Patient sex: F
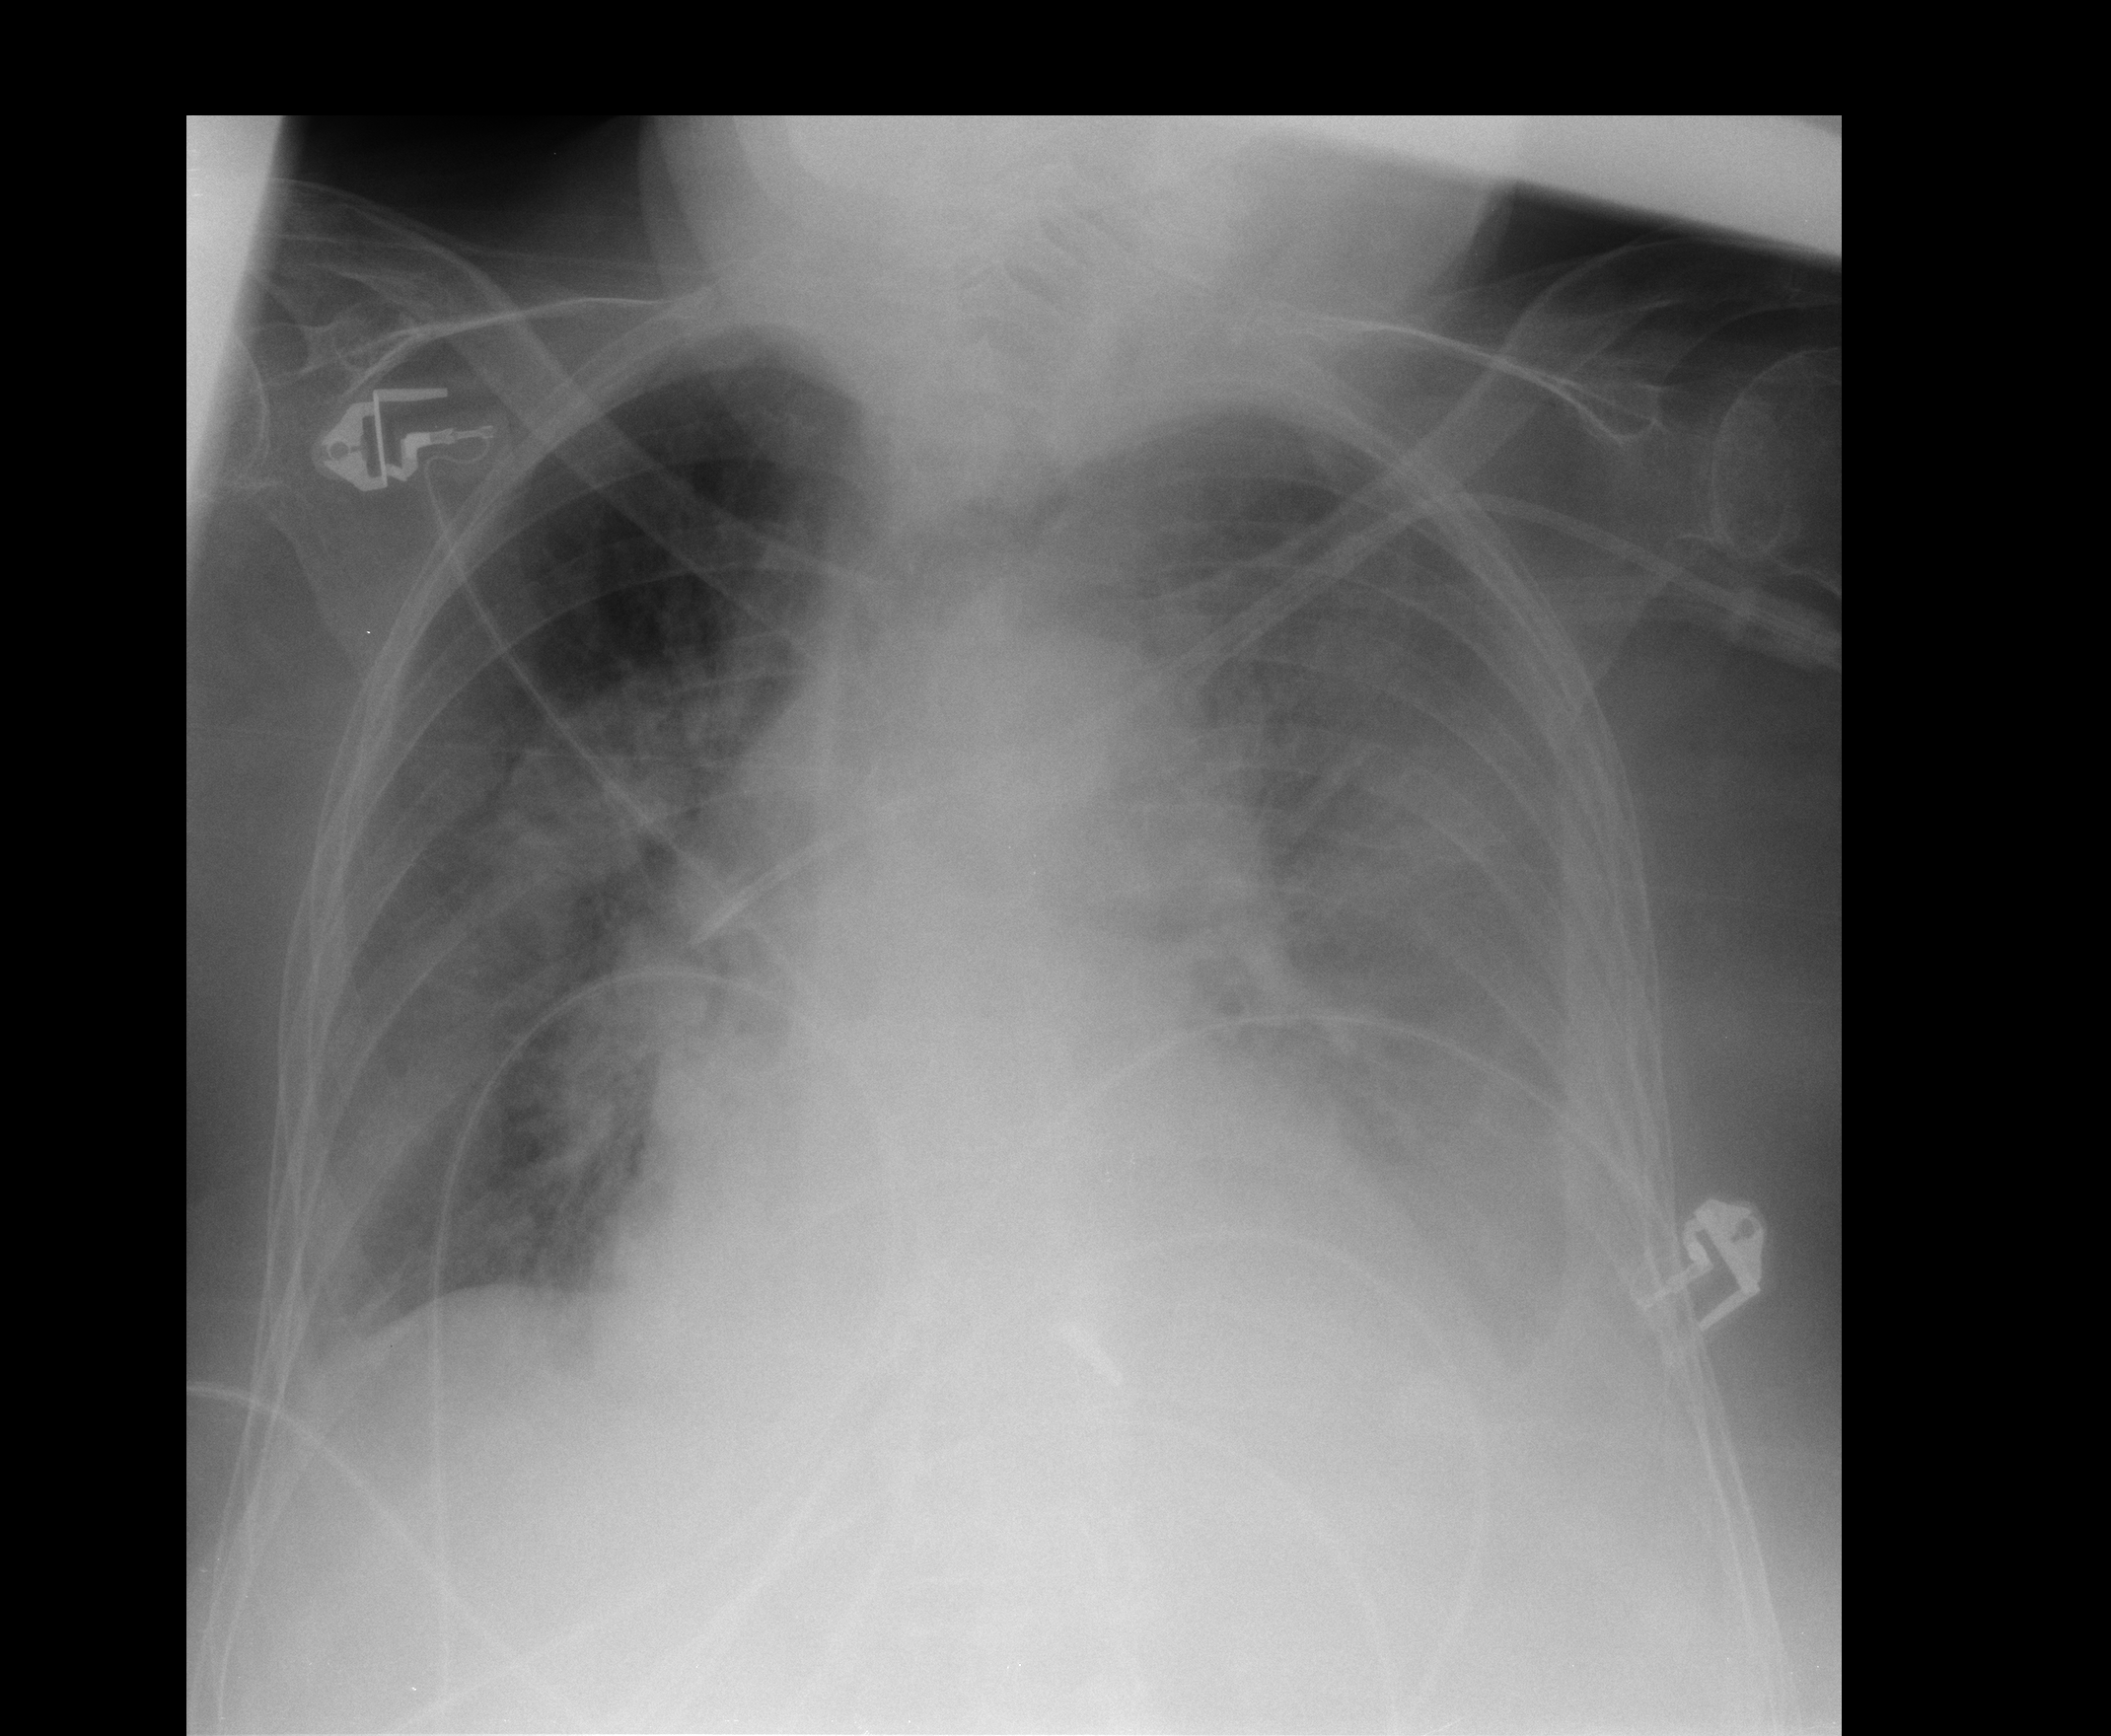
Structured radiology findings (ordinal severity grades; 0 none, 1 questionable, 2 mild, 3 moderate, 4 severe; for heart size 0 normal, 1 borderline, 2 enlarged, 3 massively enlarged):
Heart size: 1
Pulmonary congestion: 0
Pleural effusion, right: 2
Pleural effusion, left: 3
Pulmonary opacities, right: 2
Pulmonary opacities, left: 2
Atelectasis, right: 2
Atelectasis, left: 3